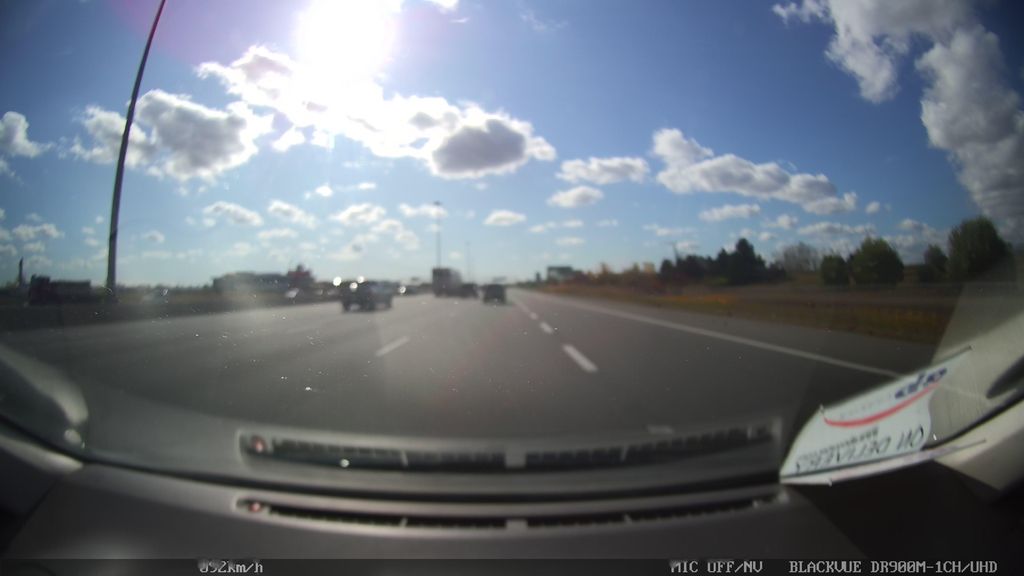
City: toronto